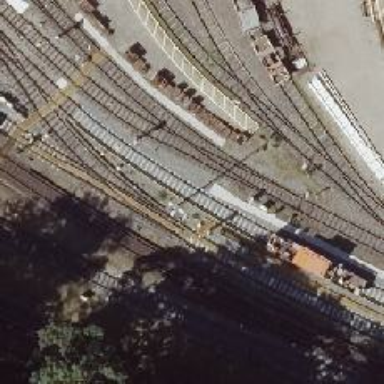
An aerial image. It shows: Yard meant for services.